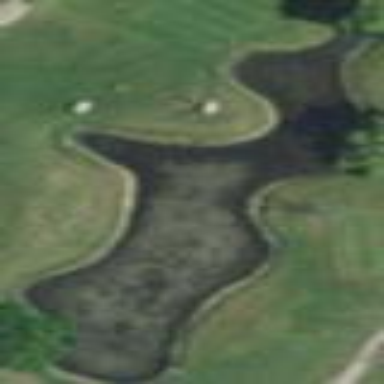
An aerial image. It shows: Scenic view of water hazard on golf course. The natural water feature adds beauty to the landscape.